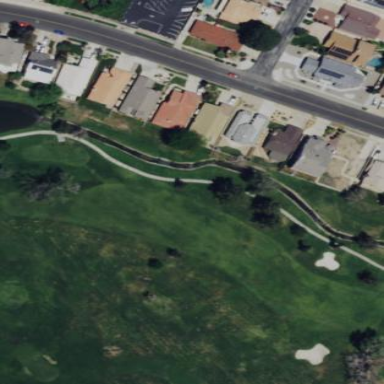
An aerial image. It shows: Water hazard on golf course. The hazard is natural water feature.